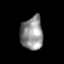
Tissue: skin
Cell type: Epithelial cells
Senescence score: 0.2202
Nuclear area (px): 726
Mean DAPI intensity: 143.302